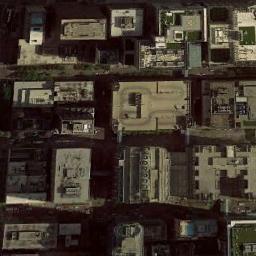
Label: commercial_area